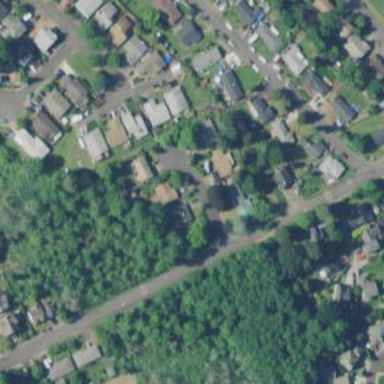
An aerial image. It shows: Residential road.